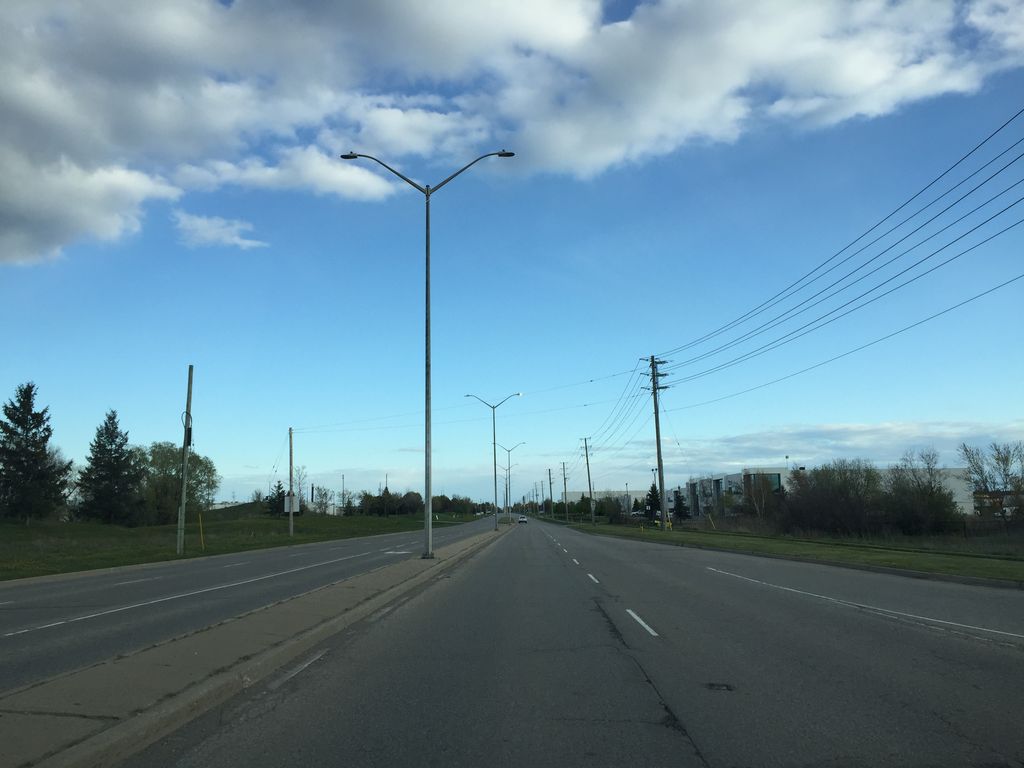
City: kitchener-waterloo